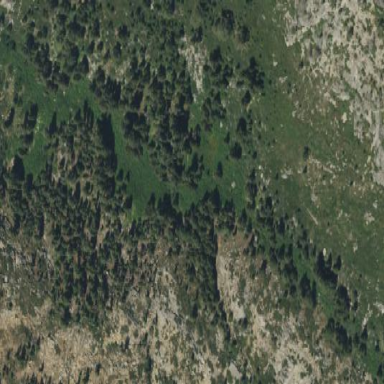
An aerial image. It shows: Wet meadow with wood vegetation.